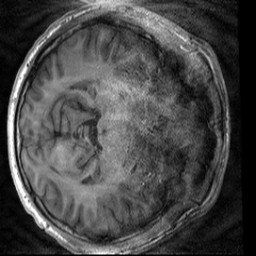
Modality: T1w
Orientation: axial
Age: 22
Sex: male
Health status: healthy
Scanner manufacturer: siemens
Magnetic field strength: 3 T
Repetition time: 2 s
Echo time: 0.00232 s